Ионная ловушка - это устройство, использующие пространственно-неоднородное электрическое поле для разделения, хранения и изучения квантовых свойств заряженных частиц.
Часть A. Теоретические основы Наиболее простой вид электрического потенциала, в котором потенциально можно было бы удерживать частицу имеет вид \[\DeclareMathOperator{\Grad}{grad} \DeclareMathOperator{\Div}{div} \Phi = \frac{U}{2r_0^2} \left( \alpha x^2 + \beta y^2 + \gamma z^2 \right),\] где $U$ - напряжение в установке, $r_0$ - характерный размер неоднородности поля, $\alpha$, $\beta$, $\gamma$ - безразмерные константы. Этот потенциал создается в вакууме внешними электродами, поэтому с необходимостью для него должно выполняться уравнение Пуассона $\Delta^2 \Phi = 0$ (оно получается подстановкой $\vec{E} = - \Grad \Phi$ в уравнение Максвелла $\Div \vec{E} = \rho / \varepsilon_0$ для вакуума, т.е. для $\rho=0$), где $\Delta$ - Лапласиан. Лапласиан функции $\Phi$ определяется следующим образом: \[\Delta \Phi = \frac{\partial^2 \Phi}{\partial x^2} + \frac{\partial^2 \Phi}{\partial y^2} +\frac{\partial^2 \Phi}{\partial z^2}.\]
Из уравнения Пуассона получите выражение, связывающие коэффициенты $\alpha$, $\beta$ и $\gamma$. Из выражения, полученного выше, следует, что невозможно создать такой статический потенциал, в котором частица будет устойчива по всем трем направлениям. Это проблема решается добавлением переменной радиочастотной составляющей. \[ \Phi = \frac{U}{2r_0^2} \left( \alpha x^2 + \beta y^2 + \gamma z^2 \right) + \frac{V}{2r_0^2} \cos( \omega_\text{rf} t ) \left( \tilde{\alpha} x^2 + \tilde{\beta} y^2 + \tilde{\gamma} z^2 \right),\] где $V$ - амплитуда переменного напряжения в установке, $\tilde{\alpha}$, $\tilde{\beta}$, $\tilde{\gamma}$ - безразмерные константы. Важно то, что $\omega_\text{fr}$ - частота радиодиапазона, так как этому диапазону частот соответствуют длины волн гораздо больше характерных размеров ионной ловушки ($r_0 \approx 1~\text{мм}$) и поэтому можно пренебрегать волновыми эффектами (в частности это вообще позволяет нам вводить потенциал для электрического поля).
Вычислите максимальную частоту $\omega_\text{fr,max}$ для которой длина волны $\lambda$ в $n=100$ раз больше $r_0$ Таким образом, если $\omega_\text{fr} < \omega_\text{fr,max}$ то для коэффициентов $\tilde{\alpha}$, $\tilde{\beta}$ и $\tilde{\gamma}$ выполняется то же уравнение, что и для коэффициентов $\alpha$, $\beta$ и $\gamma$. Движение по каждой из осей оказывается независимым и сводится к уравнению Матьё: \[ \frac{d^2 x}{d \xi^2} + (a_x - 2q_x \cos 2\xi)x = 0, \tag{1}\] где $\xi$ - безразмерная переменная, зависящая от времени, $a_x$ и $q_x$ - безразмерные константы.
Пользуясь уравнением $\DeclareMathOperator{\Grad}{grad} \vec{E} = - \Grad \Phi$, найдите $x$-компоненту электрического поля $\vec{E}$, в котором двигается ион. Считайте, что единственная сила, действующая на ион, это сила взаимодействия с электрическим полем $\vec{E}$.
Запишите выражения для $\xi$, $a_x$ и $q_x$ через физические параметры системы: время $t$, частоту переменного напряжения $\omega_\text{rf}$, постоянное напряжение $U$, амплитуду переменного напряжения $V$, массу иона в ловушке $m$, его заряд $Ze$, характерный размер установки $r_0$ и коэффициенты $\alpha$ и $\tilde{\alpha}$ Решения уравнения Матьё при разных константах $a_x$ и $q_x$ могут быть стабильными и нестабильными. Вы можете самостоятельно изучить этот вопрос, используя программу Mathieu.py, задавая $a_x$ и $q_x$ в коде (7 и 8 строчки). В данной программе реализовано простейшее численное интегрирование (метод Эйлера). В ходе цикла программы переменная $\xi$ пробегает значение от $0$ до $\xi_\text{max}$ с шагом $\Delta \xi$. По известным значениям $x$, $\xi$ на каждой итерации цикла в соответствии с уравнением (1) вычисляется значение $d^2 x / d \xi^2$. Далее используются приближенные формулы \[ \Delta \left( \frac{d x}{d \xi} \right) = \frac{d^2 x}{d \xi^2} \Delta \xi, \quad \Delta x = \frac{d x}{d \xi} \Delta \xi,\] с помощью которых рассчитываются значения $x$ и $d x / d \xi$ в следующем цикле программы.  Для изучения стабильности для большого количества пар параметров $a_x$ и $q_x$ выработаем следующий критерий. Будем считать решение стабильным, если максимальное значение $x_{\text{max},1/2}$, достигнутое за половину времени симуляции отличается от максимального значения $x_\text{max}$ в течение всего времени симуляции менее, чем на $10\%$. Этот алгоритм реализован в программе Mathieu-stab.py. В 31-37 строках можно определить диапазоны для $a_x$ и $q_x$ для изучения стабильности. Если у вас нет навыков программирования на Python, настоятельно рекомендуется запустить эту программу с высоким разрешением для обеих осей (это может занять несколько минут) и вручную записать некоторые координаты границ региона стабильности. Наш критерий стабильности не идеален, поэтому график может иметь некоторые артефакты. С помощью Matheiu.py вы можете вручную аккуратно проверить любую область параметров. Заметим, что замена $q_x \to -q_x$ не влияет на устойчивость решения. Это можно показать следующим образом: так как $-q_x \cos (2 \xi) = q_x \cos (-\pi +2 \xi)$, одновременная замена $q_x \to -q_x$, $\xi \to \xi - \pi/2$ не меняет вид уравнения, то есть не влияет на устойчивость его решений.
Часть В. Распространенные реализации Первой распространенной реализацией ионной ловушки является цилиндрически-симметричная 3D RF ловушка. Эта ловушка обладает геометрией, представленной на рисунке и этой геометрии соответствует следующий выбор констант.
Нарисуйте качественный вид области параметров $a_x$, $q_x$ при которых движение по оси $x$ устойчиво. Рассмотрите диапазон $a_x \in [-3;\: 7]$ и $q_x \in [0; \:5]$.
Нарисуйте качественный вид области параметров $U$, $V$ при которых ион внутри рассмотренной ловушке будет устойчив. Рассчитайте значения характерных точек области устойчивости для $\omega_\text{rf} = 3\cdot 10^7~\text{с}^{-1}$, $r_0=1~\text{мм}$ и рубидия $\rm ^{87}Rb^+$. Считайте, что генератор в лаборатории позволяет получить значение напряжений $|U| \in [0; \: 200] \:В$ и $|V| \in [0; \: 400] \:В$ Второй распространенной реализацией ионной ловушки является линейная RF-ловушка, которую используют для масс-спектрометрии. Эта ловушка обладает геометрией, представленной на рисунке и ей соответствует следующий набор констант:
Нарисуйте качественный вид области параметров $U$, $V$ при которых ионы изотопа $\rm ^{87}Rb^+$ будут пролетать через ловушку, а ионы другого изотопа $\rm ^{86}Rb^+$ будут оседать на электродах. Рассчитайте значения характерных точек области параметров $U$, $V$ для $\omega_\text{rf} = 3\cdot 10^7~\text{с}^{-1}$, $r_0=1~\text{мм}$.
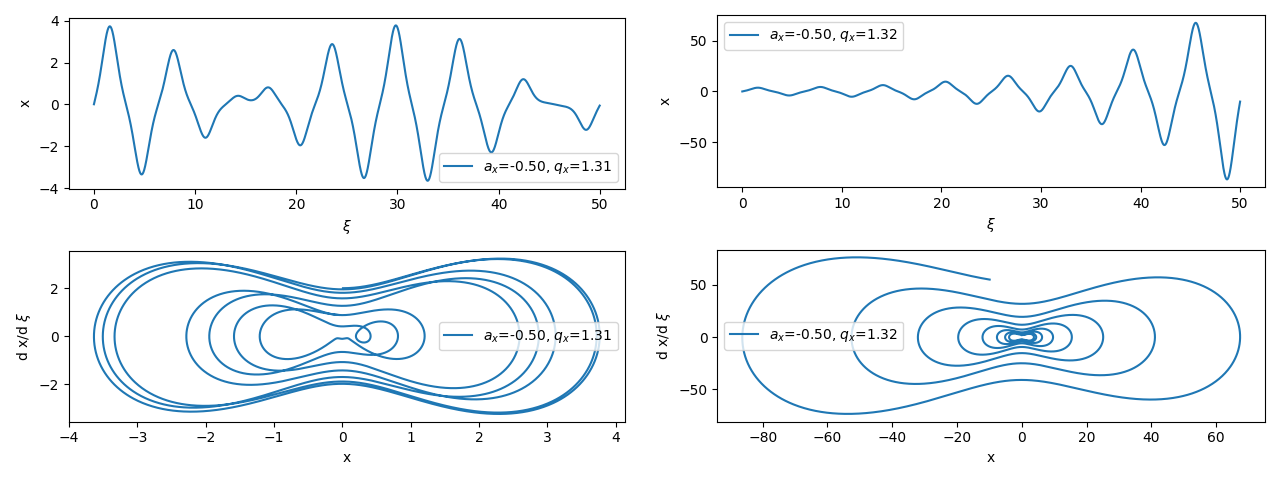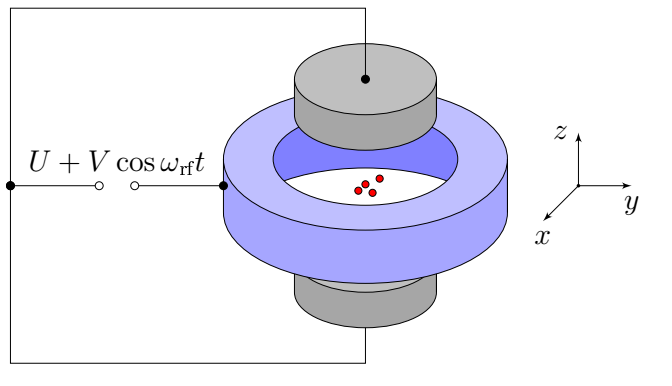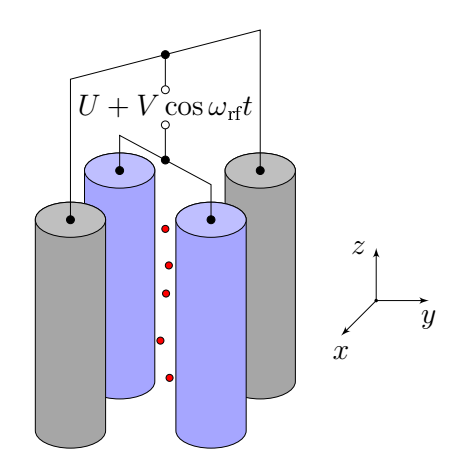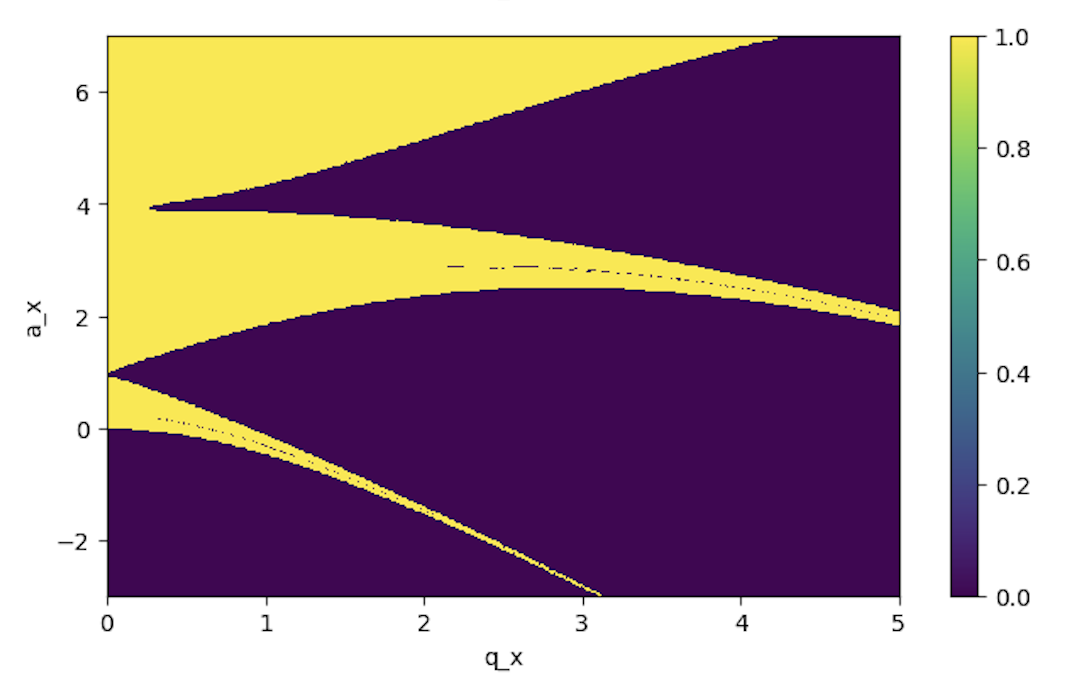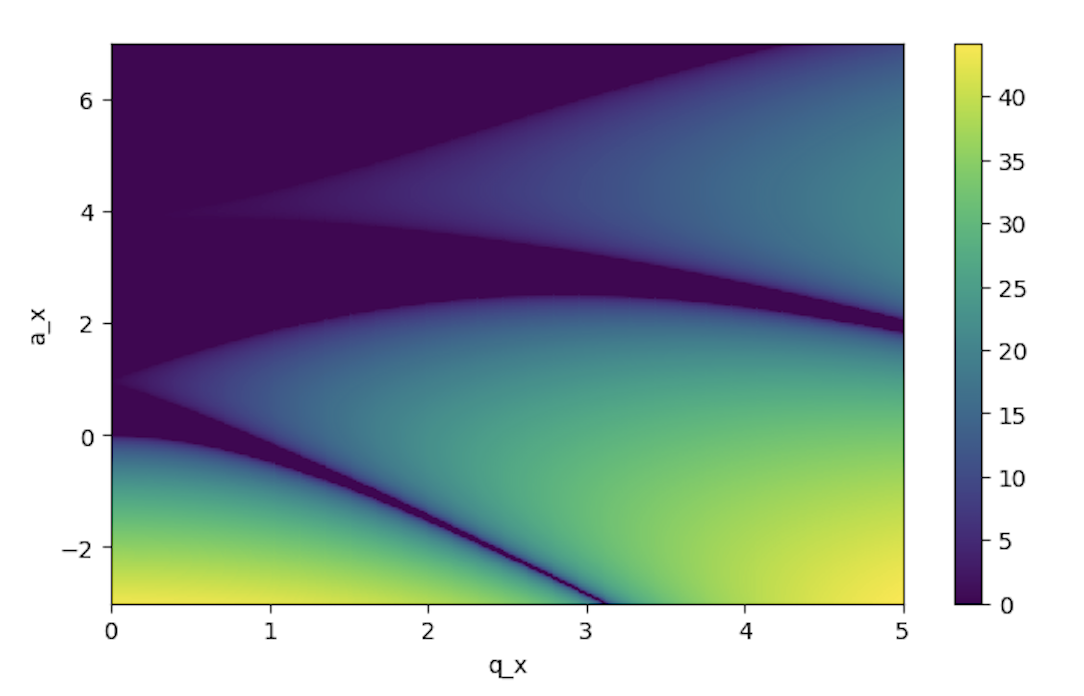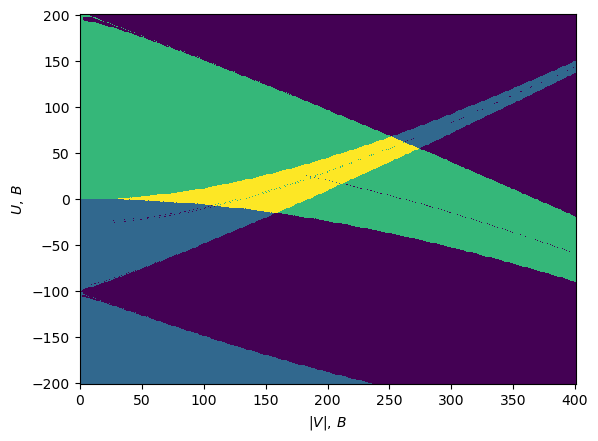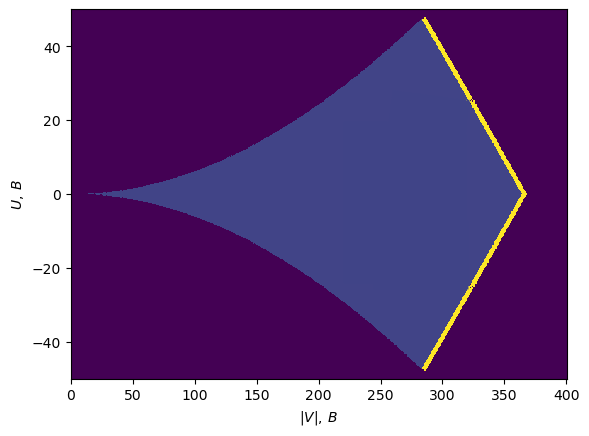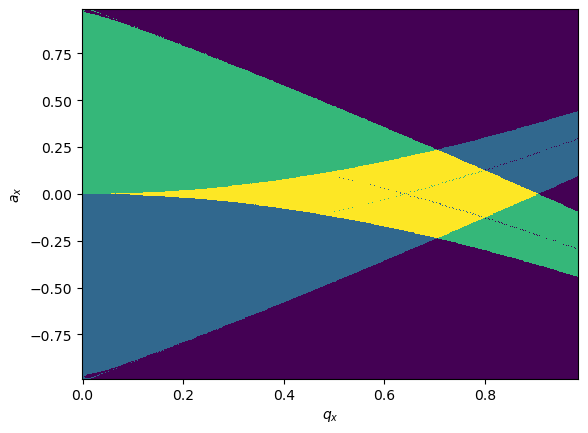
Из уравнения Пуассона получите выражение, связывающие коэффициенты $\alpha$, $\beta$ и $\gamma$.
Ответ: \[\alpha + \beta + \gamma = 0\]

Вычислите максимальную частоту $\omega_\text{fr,max}$ для которой длина волны $\lambda$ в $n=100$ раз больше $r_0$
Ответ: \[\omega_\text{fr,max}=\frac{2\pi c}{n r_0} = 19 \cdot 10^9 ~\text{с}^{-1}\]

Пользуясь уравнением $\DeclareMathOperator{\Grad}{grad}  \vec{E} = - \Grad \Phi$, найдите $x$-компоненту электрического поля $\vec{E}$, в котором двигается ион.
Ответ: $$ E_x = -\cfrac{\partial \Phi}{\partial x} = -\cfrac{x}{r_0^2}\Big( \alpha U + \tilde{\alpha} V \cos (\omega_{rf} t )\Big) $$

Запишите выражения для $\xi$, $a_x$ и $q_x$ через физические параметры системы: время $t$, частоту переменного напряжения $\omega_\text{rf}$, постоянное напряжение $U$, амплитуду переменного напряжения $V$, массу иона в ловушке $m$, его заряд $Ze$, характерный размер установки $r_0$ и коэффициенты $\alpha$ и $\tilde{\alpha}$
Решение: Запишем Второй закон Ньютона для иона в проекции на ось $x$:$$ m \cfrac{d^2x}{dt^2} = ZeE_x = -\cfrac{Zex}{r_0^2}\Big( \alpha U + \tilde{\alpha} V \cos (\omega_{rf} t )\Big)$$Его можно привести к виду$$ \cfrac{d^2x}{d\xi^2}+ x\Bigg( \frac{4 Ze \alpha U}{m r_0^2 \omega_\text{rf}^2}+\frac{4 Ze \tilde{\alpha} V}{m r_0^2 \omega_\text{rf}^2} \cos 2\xi \Bigg) = 0$$Здесь $\xi = \omega_{rf}t/2$. Тогда для коэффициентов уравнения Матьё получаем:
Ответ: \[\xi = \frac{\omega_\text{rf}t}{2}, \quad a_x = \frac{4 Ze \alpha U}{m r_0^2 \omega_\text{rf}^2}, \quad q_x = -\frac{2 Ze \tilde{\alpha} V}{m r_0^2 \omega_\text{rf}^2}\]

Нарисуйте качественный вид области параметров $a_x$, $q_x$ при которых движение по оси $x$ устойчиво. Рассмотрите диапазон $a_x \in [-3;\: 7]$ и $q_x \in [0; \:5]$.
Решение: Выберем по 500 точек с отрезков $a_x \in [-3; \:7]$ и $q_x \in [0;\: 5]$ на одинаковом расстоянии друг от друга и рассчитаем значения отношения $(x_{\text{max}} / x_{\text{max},1/2})$ для всех возможных комбинаций этих точек. Построим график $ \ln (x_{\text{max}} / x_{\text{max},1/2}) $ vs $(a_x, q_x)$.  Затем выберем пары $(a_x, q_x)$, для которых выполняется критерий стабильности.

Нарисуйте качественный вид области параметров $U$, $V$ при которых ион внутри рассмотренной ловушке будет устойчив. Рассчитайте значения характерных точек области устойчивости для $\omega_\text{rf} = 3\cdot 10^7~\text{с}^{-1}$, $r_0=1~\text{мм}$ и рубидия $\rm ^{87}Rb^+$. Считайте, что генератор в лаборатории позволяет получить значение напряжений $|U| \in [0; \: 200] \:В$ и $|V| \in [0; \: 400] \:В$
Решение: Нам нужна устойчивость движения по всем осям. Из условия видно, что движение по осям $x$ и $y$ эквивалентно, но при этом $a_z = -2a_x$, $q_z = -2q_x$. То есть условие устойчивости: точки $(a_x,q_x)$ и $(-2a_x,2q_x)$ одновременно находятся в области устойчивости одномерного движения.Отобразим искомую область на графике с координатами $U, V$:

Нарисуйте качественный вид области параметров $U$, $V$ при которых ионы изотопа $\rm ^{87}Rb^+$ будут пролетать через ловушку, а ионы другого изотопа $\rm ^{86}Rb^+$ будут оседать на электродах. Рассчитайте значения характерных точек области параметров $U$, $V$ для $\omega_\text{rf} = 3\cdot 10^7~\text{с}^{-1}$, $r_0=1~\text{мм}$.
Решение: Если решение уравнения Матьё для осей $x$ и $y$ будет стабильным, то ион пролетит через ловушку, ведь $E_z = 0$. Если же решение для оси $x$ или $y$ будет нестабильным, то ион попадет на стенку ловушки. Таким образом, нам нужно, найти две области значений $U, V$, для которых движение изотопа $\rm ^{87}Rb^+$ стабильно, а $\rm ^{86}Rb^+$ — нестабильно. Найдем условия, при которых решения уравнений Матьё для осей $x$ и $y$ устойчивы одновременно. Из условия видно, что $a_y = -a_x$, $q_z = -q_x$. То есть условие устойчивости: точки $(a_x,q_x)$ и $(-a_x,q_x)$ одновременно находятся в области устойчивости одномерного движения. На графике $a_x$ vs $q_x$ область устойчивых решений выглядит следующим образом:  Заменим координаты на $U, V$ для двух значений массы изотопа $m_{86} = 86 \cdot 1.66 \cdot 10^{-27} \: кг$ и $m_{87} = 87 \cdot 1.66 \cdot 10^{-27} \: кг$ и наложим графики друг на друга.
Темы:
T